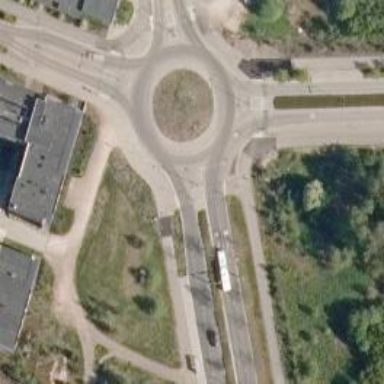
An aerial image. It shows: Road with "give way" sign.